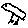
Label: bird